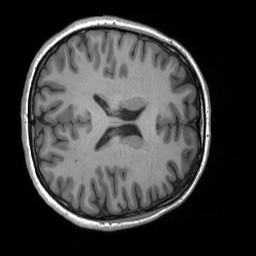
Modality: T1w
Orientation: axial
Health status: ill
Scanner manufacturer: siemens
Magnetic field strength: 3 T
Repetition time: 2.3 s
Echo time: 0.00243 s